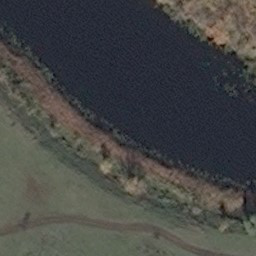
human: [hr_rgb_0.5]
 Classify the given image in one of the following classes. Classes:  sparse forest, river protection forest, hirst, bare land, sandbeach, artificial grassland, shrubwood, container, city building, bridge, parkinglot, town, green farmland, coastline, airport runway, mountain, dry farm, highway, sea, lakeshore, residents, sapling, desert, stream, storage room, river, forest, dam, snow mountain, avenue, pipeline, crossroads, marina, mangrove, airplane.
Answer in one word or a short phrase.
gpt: river